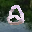
Label: 2